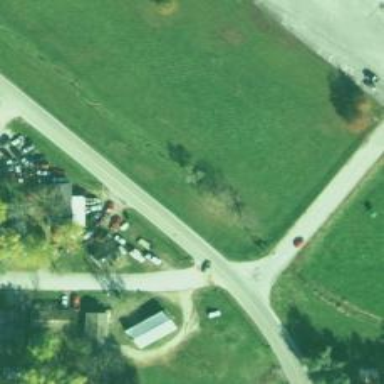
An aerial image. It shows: Secondary road with asphalt surface.